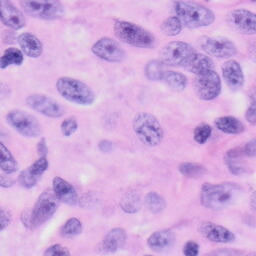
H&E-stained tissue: Skin